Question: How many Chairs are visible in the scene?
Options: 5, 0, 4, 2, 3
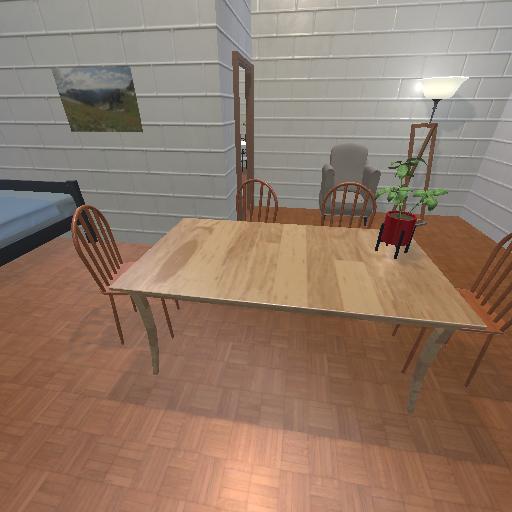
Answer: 5